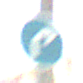
Verkehrszeichen: VorgeschriebeneFahrtrichtungRechts
Umgebung: Roofed, Suburban
Tageszeit: MorningAfternoon
Wetter: PartlyCloudy
Licht: Natural
Jahreszeit: Winter
Kontrast: LowContrast